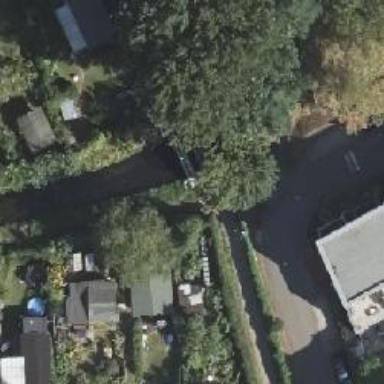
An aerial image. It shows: Footway bridge.